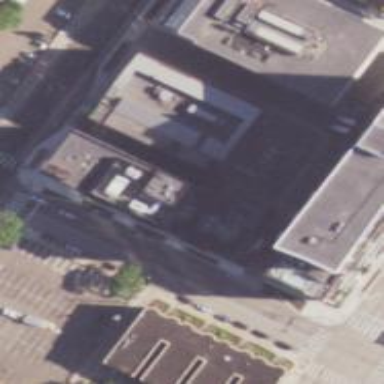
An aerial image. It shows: Hotel building.